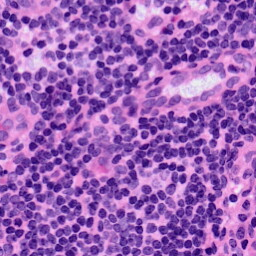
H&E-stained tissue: LymphNode